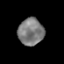
Tissue: prostate
Cell type: T cells
Senescence score: 0.3402
Nuclear area (px): 674
Mean DAPI intensity: 124.049